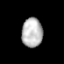
Tissue: prostate
Cell type: T cells
Senescence score: 0.7294
Nuclear area (px): 597
Mean DAPI intensity: 184.285